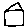
Label: house